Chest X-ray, AP view. Patient: 9 years old, sex M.
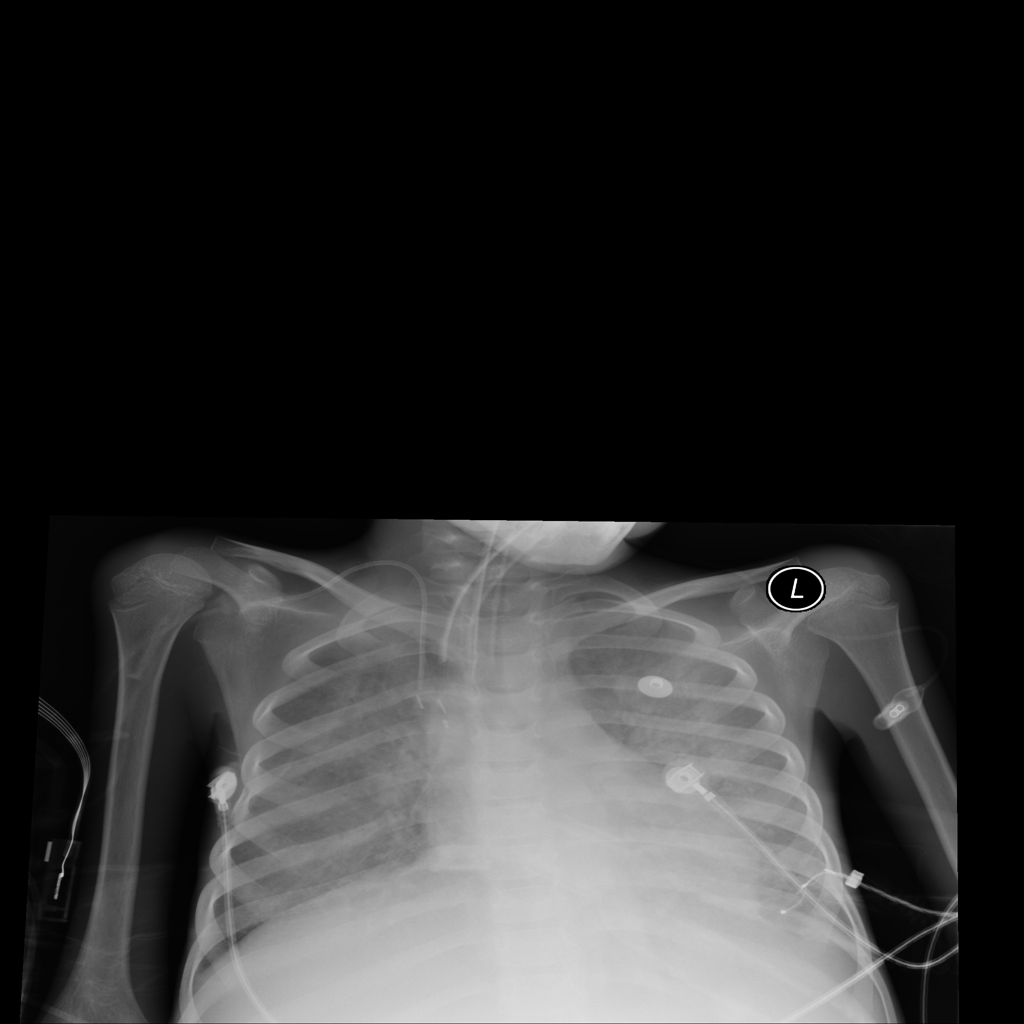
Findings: Infiltration